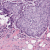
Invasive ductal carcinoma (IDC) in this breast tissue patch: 1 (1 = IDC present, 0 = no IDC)